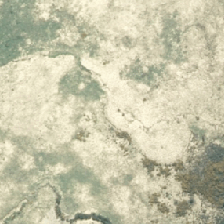
Land cover: herbaceous_freshwater_vege